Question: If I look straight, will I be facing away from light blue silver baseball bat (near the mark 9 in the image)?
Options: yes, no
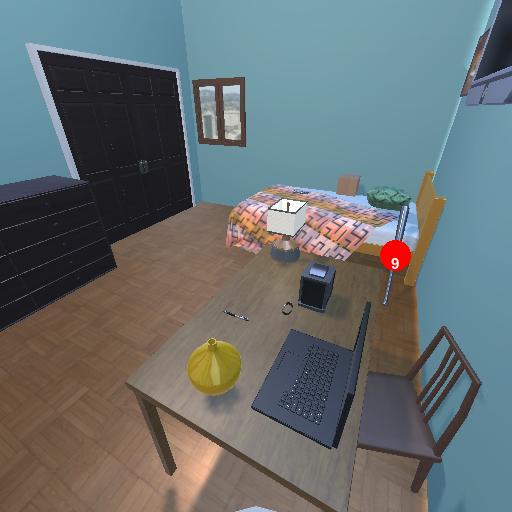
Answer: yes